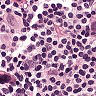
Metastatic tissue present: yes